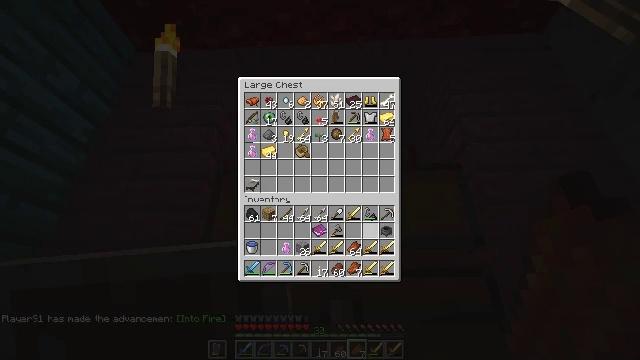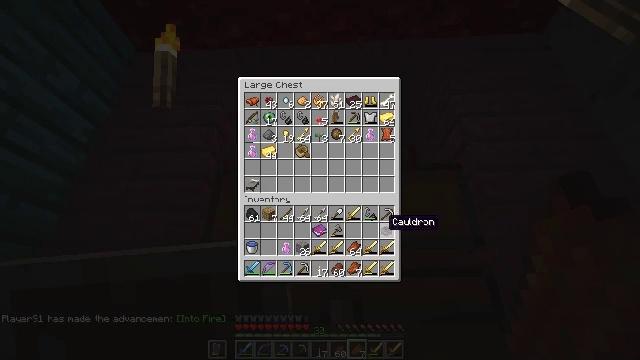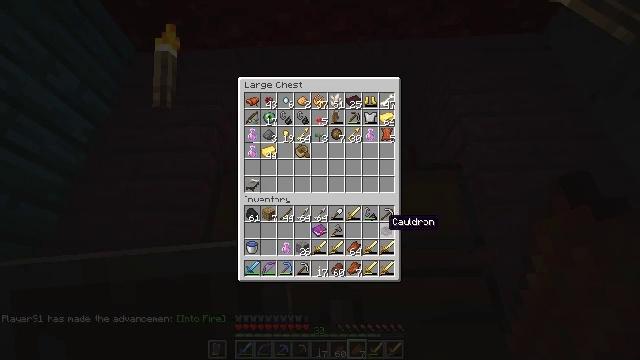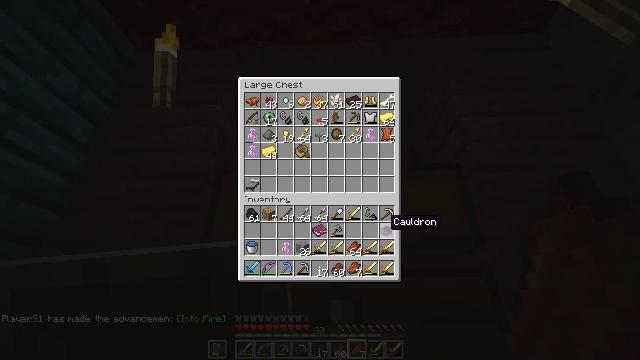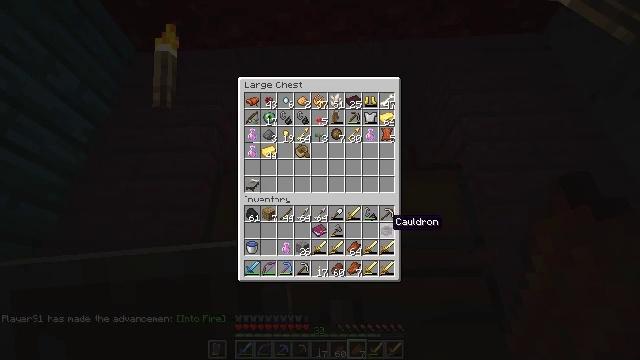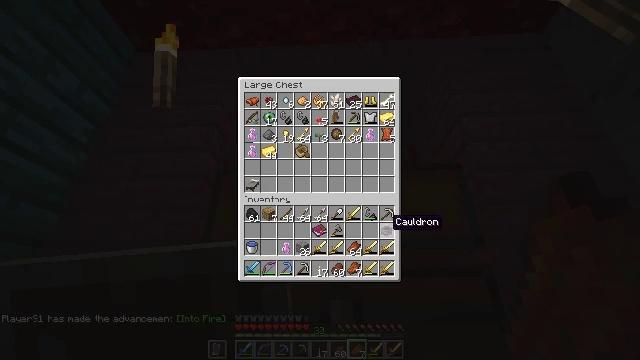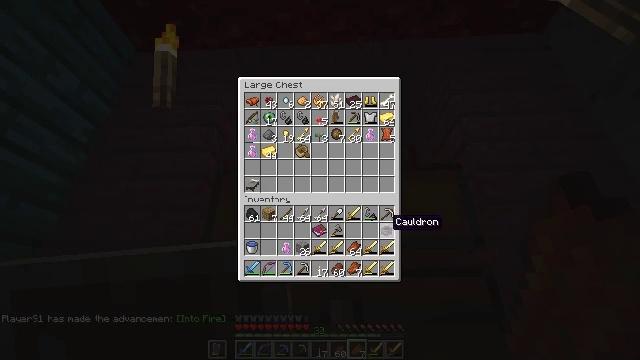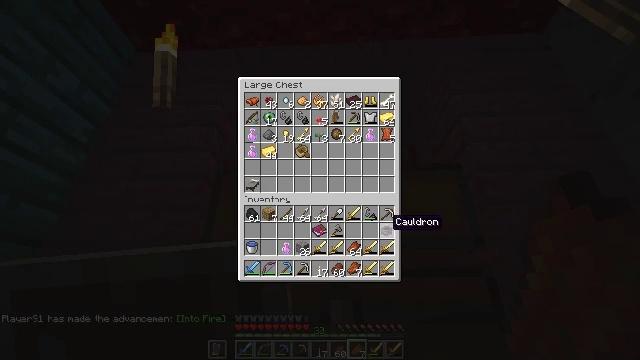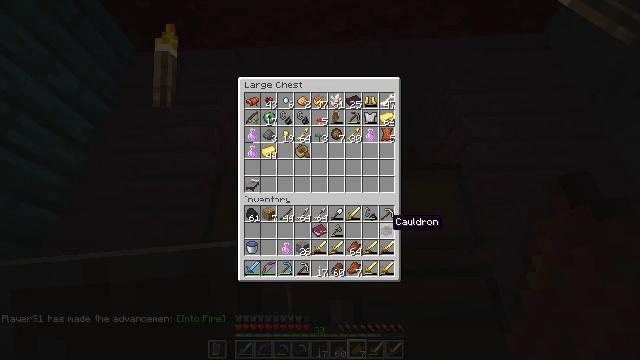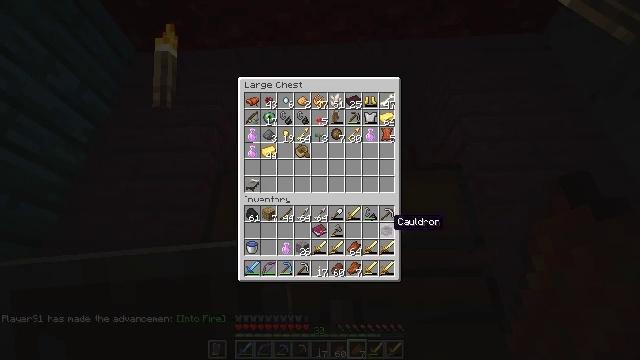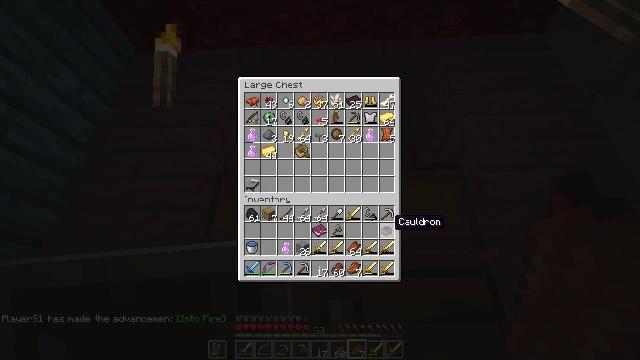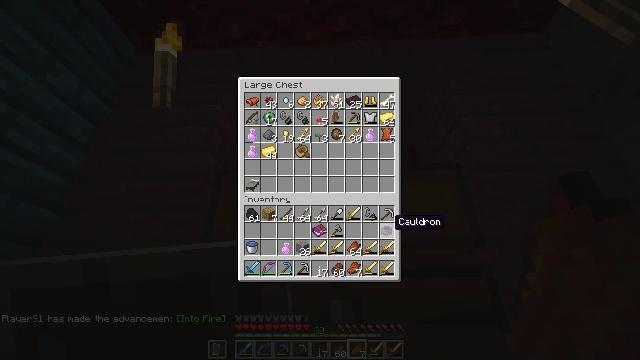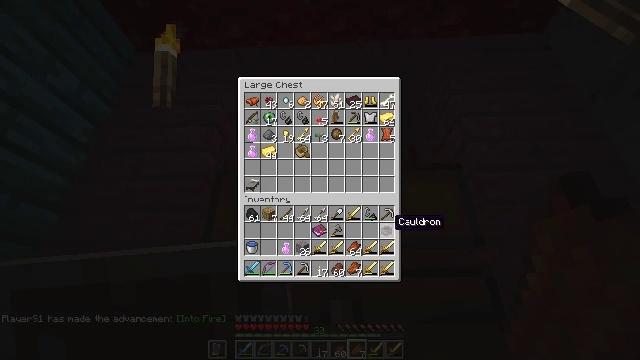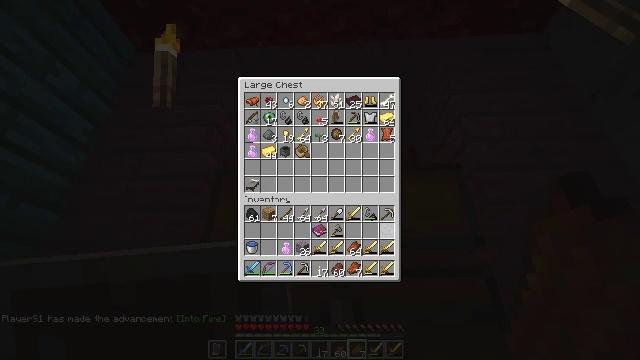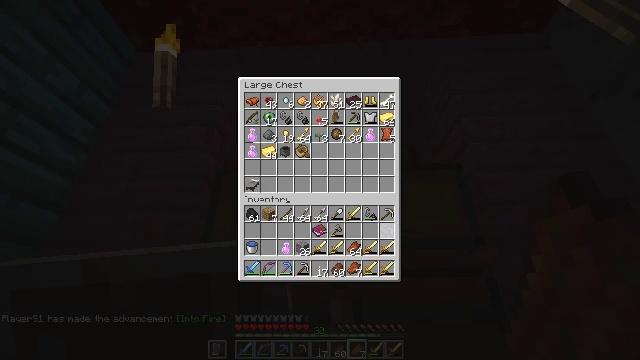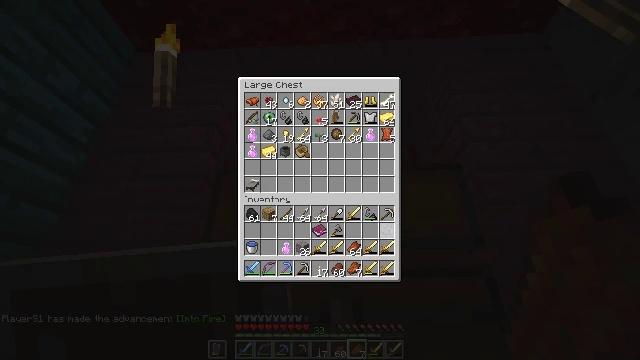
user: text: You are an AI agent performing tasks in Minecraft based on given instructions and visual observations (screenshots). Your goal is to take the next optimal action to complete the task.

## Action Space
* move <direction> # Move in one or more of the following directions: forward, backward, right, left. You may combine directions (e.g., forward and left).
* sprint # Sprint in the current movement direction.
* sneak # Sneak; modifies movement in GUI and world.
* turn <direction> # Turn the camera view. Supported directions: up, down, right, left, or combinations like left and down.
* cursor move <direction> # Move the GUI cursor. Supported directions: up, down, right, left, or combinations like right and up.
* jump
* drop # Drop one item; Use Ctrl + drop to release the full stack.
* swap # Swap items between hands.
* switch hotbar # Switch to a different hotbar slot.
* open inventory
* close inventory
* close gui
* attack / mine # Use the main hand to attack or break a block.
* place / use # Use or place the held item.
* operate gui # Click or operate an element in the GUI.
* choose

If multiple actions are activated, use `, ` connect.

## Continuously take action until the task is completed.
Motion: motion action
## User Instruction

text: craft item air
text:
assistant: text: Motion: cursor move right
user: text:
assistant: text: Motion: no_op
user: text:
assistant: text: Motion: no_op
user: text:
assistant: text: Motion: no_op
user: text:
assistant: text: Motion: no_op
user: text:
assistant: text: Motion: no_op
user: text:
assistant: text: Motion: no_op
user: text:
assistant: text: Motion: no_op
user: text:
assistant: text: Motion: no_op
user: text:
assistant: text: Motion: no_op
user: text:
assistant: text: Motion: no_op
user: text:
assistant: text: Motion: sneak
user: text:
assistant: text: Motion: sneak, operate gui
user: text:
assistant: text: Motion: sneak, operate gui
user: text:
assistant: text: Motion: sneak
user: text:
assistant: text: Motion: sneak
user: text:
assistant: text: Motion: cursor move left
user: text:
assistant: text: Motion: cursor move left
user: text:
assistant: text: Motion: no_op
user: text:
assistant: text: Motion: no_op
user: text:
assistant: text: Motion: no_op
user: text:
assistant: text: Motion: no_op
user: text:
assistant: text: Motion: no_op
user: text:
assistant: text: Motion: no_op
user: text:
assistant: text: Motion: cursor move left and up
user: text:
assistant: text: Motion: cursor move left and up
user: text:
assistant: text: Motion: cursor move left and up
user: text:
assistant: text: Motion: cursor move up
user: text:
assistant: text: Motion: no_op
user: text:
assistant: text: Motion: operate gui